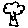
Label: tree